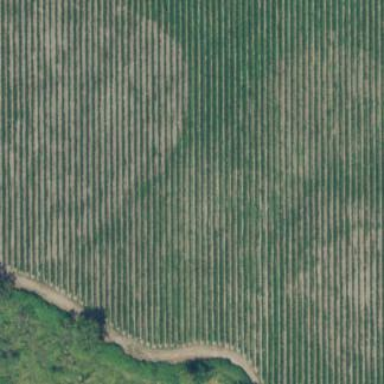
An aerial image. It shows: Farmland used for cultivating blueberries.